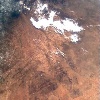
Label: land